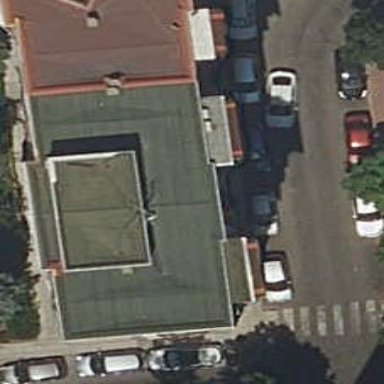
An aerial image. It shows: Residential apartments building.